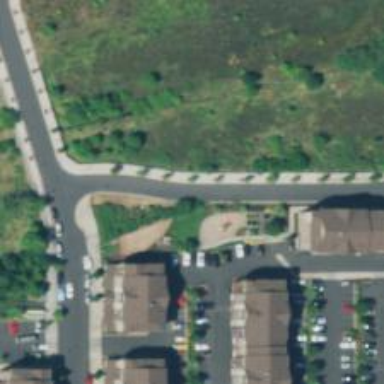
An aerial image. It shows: Residential road with sidewalk on the left side.